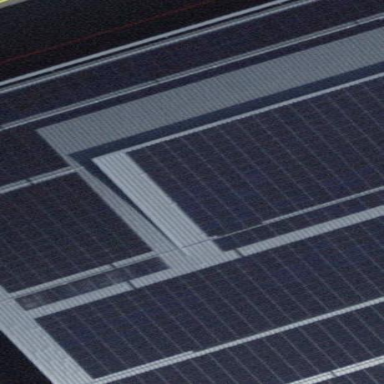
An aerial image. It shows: Solar power generator using photovoltaic method with solar photovoltaic panel types.